Field crop: maize
Growth stage: 2
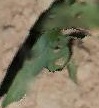
Species: maize